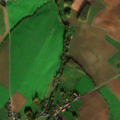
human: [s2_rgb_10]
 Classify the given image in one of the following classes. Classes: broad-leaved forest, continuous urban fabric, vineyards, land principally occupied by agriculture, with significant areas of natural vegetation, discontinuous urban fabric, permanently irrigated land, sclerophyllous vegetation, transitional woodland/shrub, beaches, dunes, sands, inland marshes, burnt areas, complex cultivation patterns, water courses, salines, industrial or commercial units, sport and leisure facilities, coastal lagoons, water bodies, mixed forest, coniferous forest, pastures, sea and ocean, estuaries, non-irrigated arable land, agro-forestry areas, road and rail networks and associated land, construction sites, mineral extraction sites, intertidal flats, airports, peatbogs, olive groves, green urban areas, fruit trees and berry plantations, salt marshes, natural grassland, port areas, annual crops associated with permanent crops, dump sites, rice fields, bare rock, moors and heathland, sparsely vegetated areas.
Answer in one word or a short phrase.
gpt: discontinuous urban fabric, non-irrigated arable land, land principally occupied by agriculture, with significant areas of natural vegetation